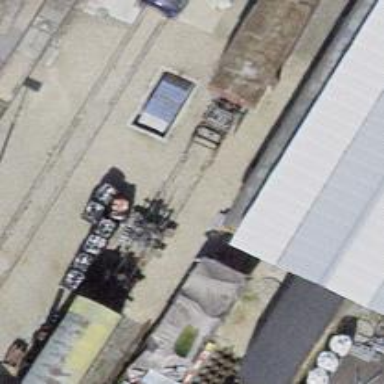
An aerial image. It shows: Single track railway in yard.